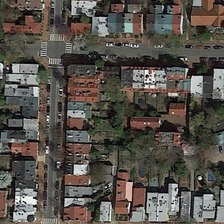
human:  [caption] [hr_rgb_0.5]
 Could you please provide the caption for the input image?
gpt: many buildings and some green trees are near a crossroads in a dense residential area .

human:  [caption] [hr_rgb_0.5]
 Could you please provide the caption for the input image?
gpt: many buildings and some green trees are near a crossroads in a dense residential area .

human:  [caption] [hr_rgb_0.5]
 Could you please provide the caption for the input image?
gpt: residential buildings are neatly arranged in different colors .

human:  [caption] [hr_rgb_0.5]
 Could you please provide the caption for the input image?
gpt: the residential buildings on both sides of the road are neatly arranged .

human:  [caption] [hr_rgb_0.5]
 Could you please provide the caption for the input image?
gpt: the residential buildings on both sides of the road are neatly arranged .